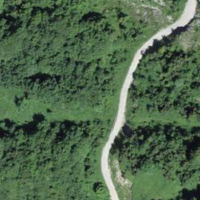
EUNIS habitat code: 41
Species observed at this site:
Parnassia palustris